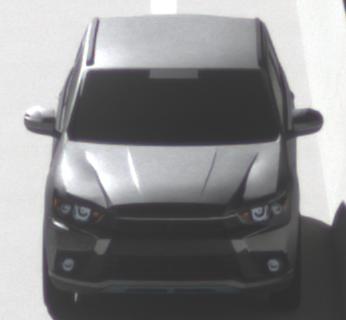
Make: Mitsubishi
Model: Outlander 2.0 Plug-In Hybrid
Detailed model: Outlander (III) Plug-In Hybrid
Model produced from: 2015/10
Model produced until: 2018/08
Doors: 5
Color: gray
Road condition: dry road
Daytime: morning or afternoon
Contrast: high contrast